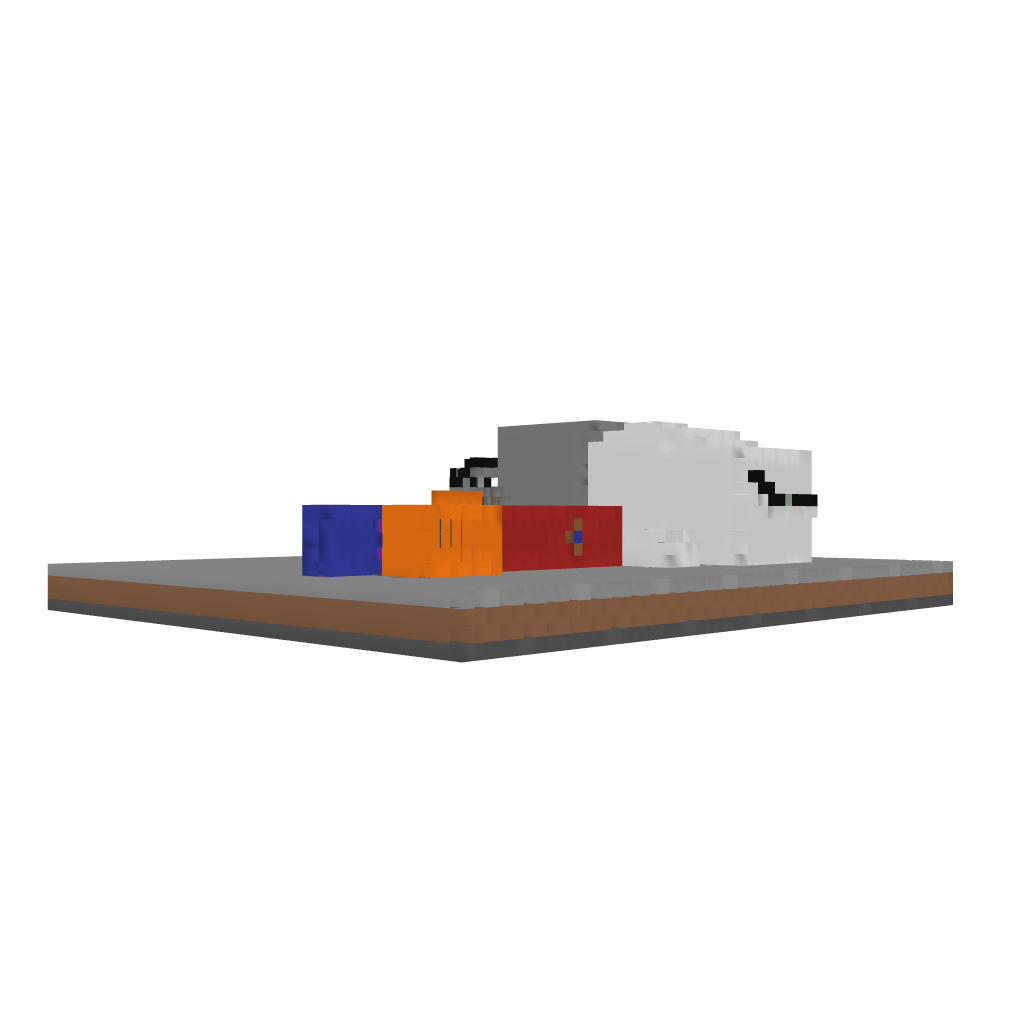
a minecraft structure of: - Part of Mind- Adventure Map 1.7.4 Demo [German]